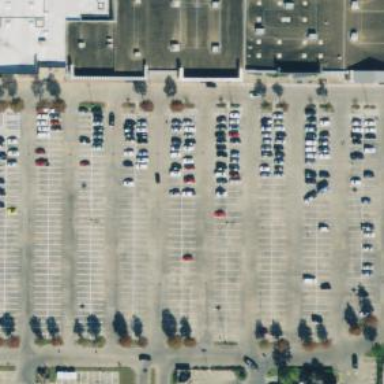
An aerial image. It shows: Parking space.